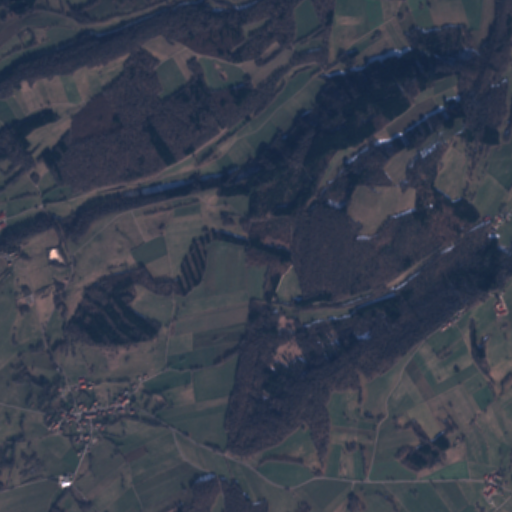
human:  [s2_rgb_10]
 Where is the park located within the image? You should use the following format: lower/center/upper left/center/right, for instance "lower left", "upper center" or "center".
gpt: The park is located in the center left of the image.
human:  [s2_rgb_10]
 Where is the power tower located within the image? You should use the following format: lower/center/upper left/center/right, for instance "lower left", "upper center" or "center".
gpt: The power tower is located in the upper right of the image.
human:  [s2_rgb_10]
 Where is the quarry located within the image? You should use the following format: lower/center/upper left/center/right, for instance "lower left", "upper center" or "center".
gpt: The quarry is located in the center left of the image.
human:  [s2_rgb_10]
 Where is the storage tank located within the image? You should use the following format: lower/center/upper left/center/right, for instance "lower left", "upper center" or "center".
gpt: The storage tank is located in the lower right of the image.
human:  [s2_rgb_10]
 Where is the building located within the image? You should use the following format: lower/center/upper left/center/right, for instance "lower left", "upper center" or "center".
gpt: There is no building in the image.